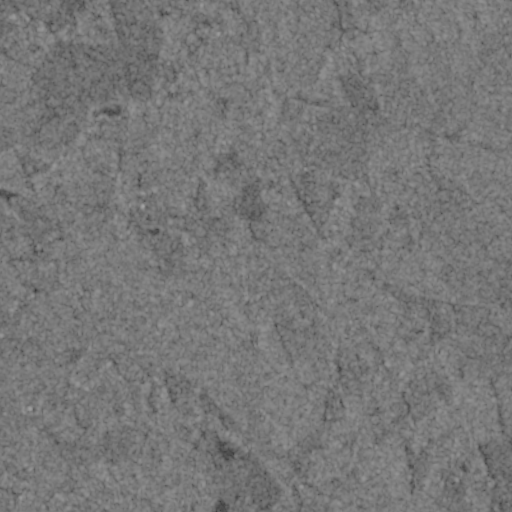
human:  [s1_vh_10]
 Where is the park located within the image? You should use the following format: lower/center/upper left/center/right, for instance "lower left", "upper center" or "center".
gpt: The park is located in the upper left of the image.
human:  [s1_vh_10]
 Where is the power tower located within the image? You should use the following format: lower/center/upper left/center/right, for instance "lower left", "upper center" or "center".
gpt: The power tower is located in the upper of the image.
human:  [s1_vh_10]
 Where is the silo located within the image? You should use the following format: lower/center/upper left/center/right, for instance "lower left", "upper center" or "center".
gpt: The silo is located in the lower left of the image.
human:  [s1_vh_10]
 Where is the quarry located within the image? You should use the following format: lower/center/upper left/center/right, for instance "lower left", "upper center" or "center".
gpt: There is no quarry in the image.

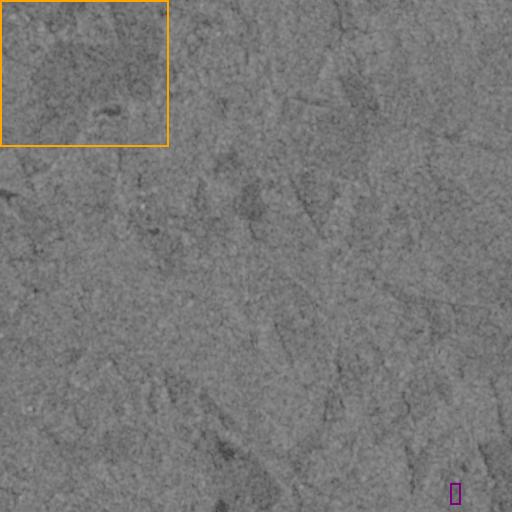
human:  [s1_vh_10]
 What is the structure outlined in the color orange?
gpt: The structure outlined in orange is a crop field.
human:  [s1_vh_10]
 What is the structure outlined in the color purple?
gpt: The structure outlined in purple is a building.
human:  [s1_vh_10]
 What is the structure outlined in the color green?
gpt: There is no green outline.